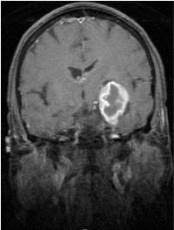
Label: meningioma